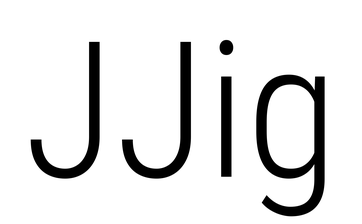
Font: Roboto_Condensed_Light